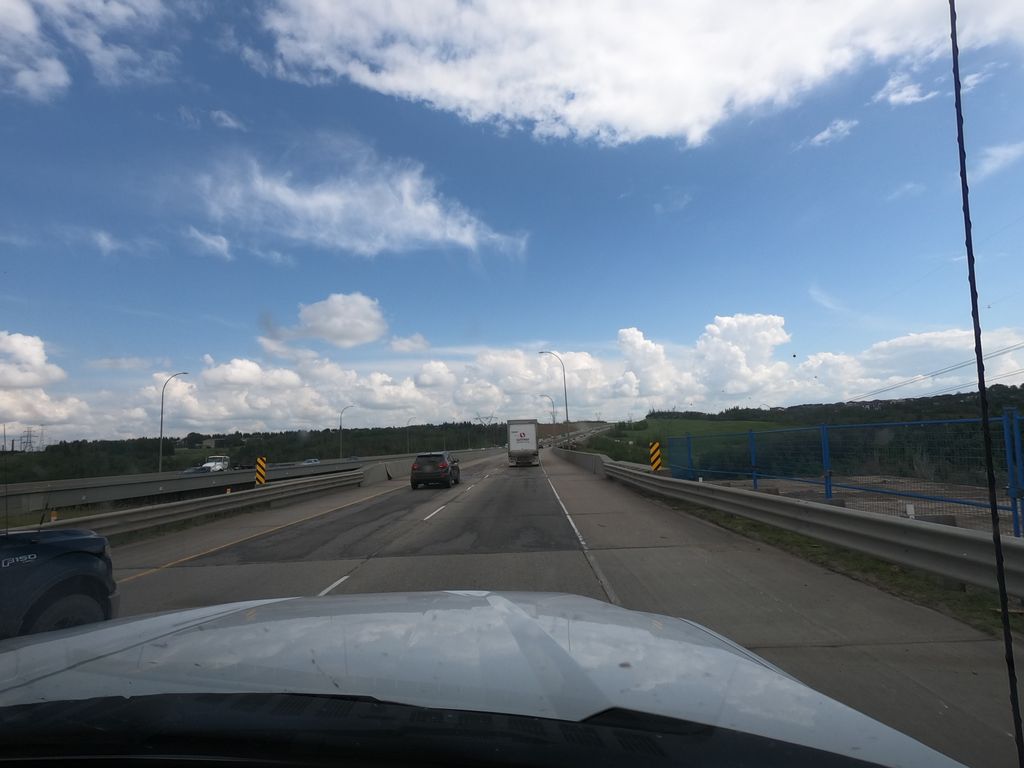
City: edmonton